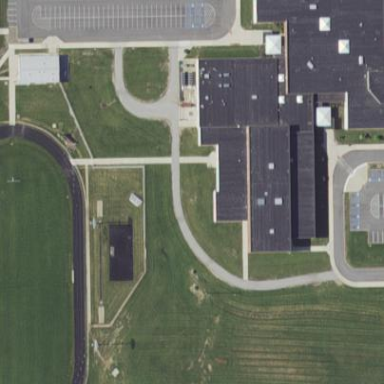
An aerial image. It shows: School building.